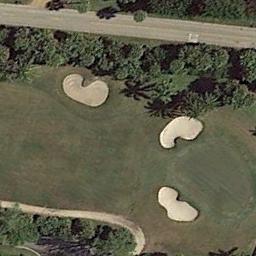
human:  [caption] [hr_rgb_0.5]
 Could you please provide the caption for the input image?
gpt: Many trees are beside the golf course .

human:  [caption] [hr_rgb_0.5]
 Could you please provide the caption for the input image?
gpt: The golf course has a fairway, Some barrier trees and three sandpits and a freeway is next to the golf course .

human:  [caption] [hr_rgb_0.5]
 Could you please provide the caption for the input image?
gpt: There are a few bunkers and a few paths on the large green lawn on the golf course and many trees .

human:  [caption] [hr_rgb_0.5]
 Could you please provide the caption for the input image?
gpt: There are five bunkers in this area, Two winding paths and a small river .

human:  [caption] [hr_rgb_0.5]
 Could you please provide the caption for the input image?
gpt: There are three bunkers with some trees around on the golf course .